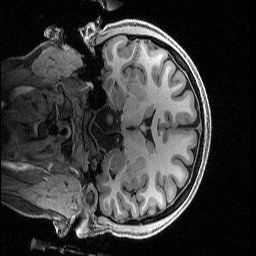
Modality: T1w
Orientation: coronal
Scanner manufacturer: siemens
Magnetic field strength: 3 T
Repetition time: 2.5 s
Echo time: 0.0029 s